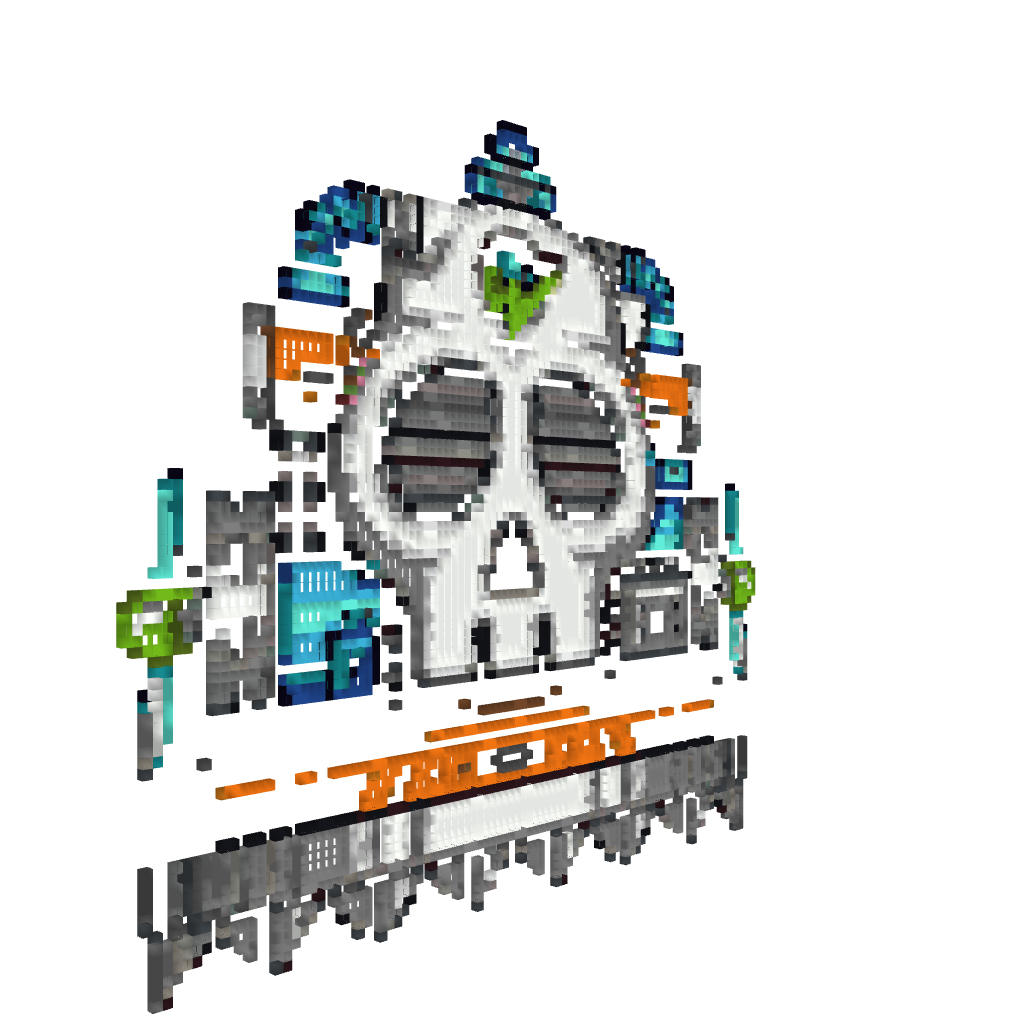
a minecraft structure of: Wily Machine #6 (ErnieCIII)